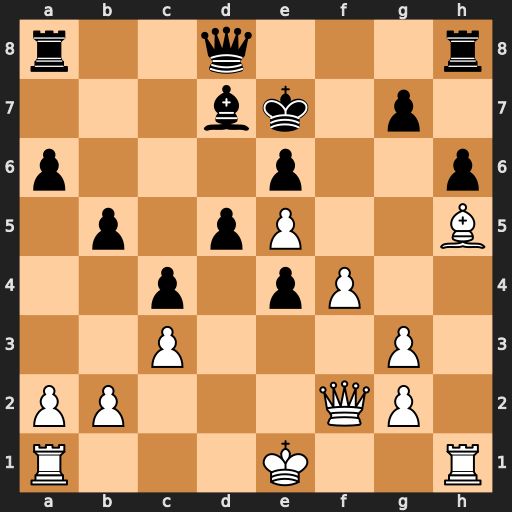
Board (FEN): r2q3r/3bk1p1/p3p2p/1p1pP2B/2p1pP2/2P3P1/PP3QP1/R3K2R
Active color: w
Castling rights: KQ
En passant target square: -
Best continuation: Qc5#